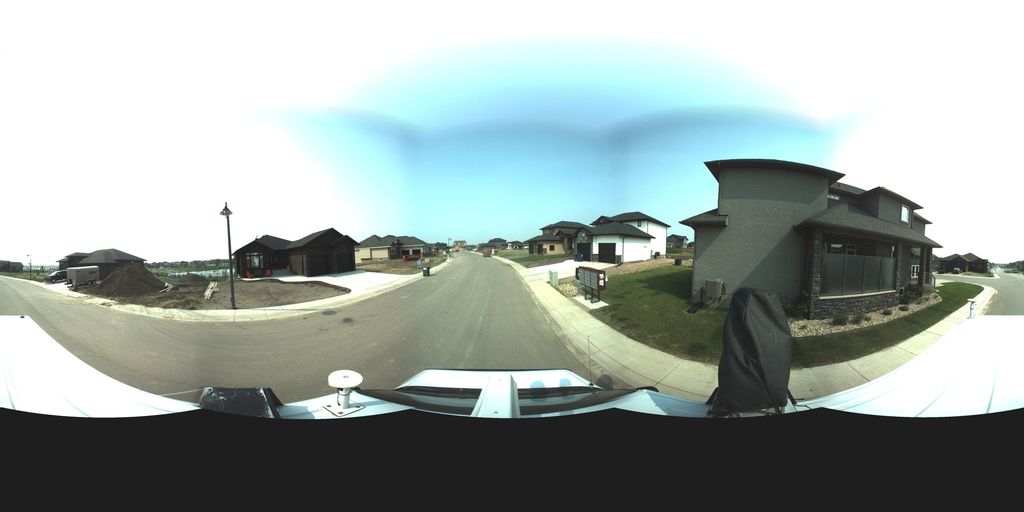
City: saskatoon